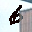
Label: 6